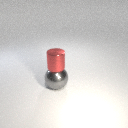
small red metal cylinder above large gray metal sphere